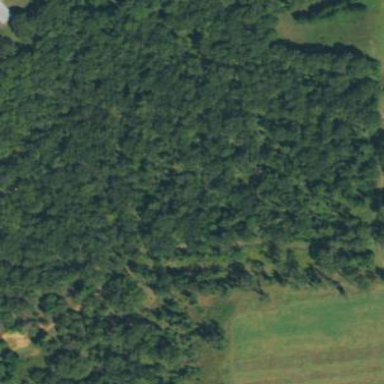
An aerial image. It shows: Mixed woodland with variety of leaf types and cycles.